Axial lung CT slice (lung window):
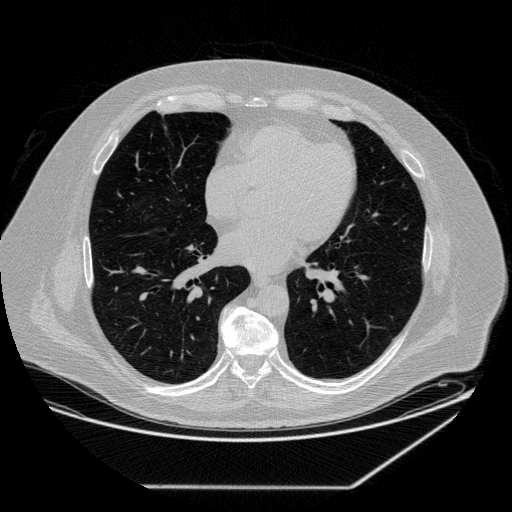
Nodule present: no